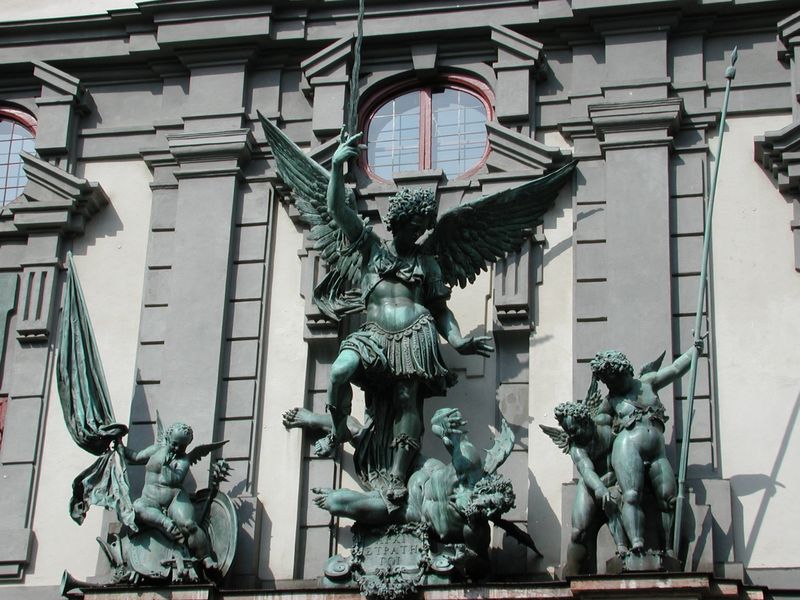
Titel: Hl. Michael als Sieger über Luzifer
Künstler: Hans Reichle
Standort: Augsburg, Zeughaus (EU - D - B)
Schlagwörter: blau, flügel, mann, fenster, säule, säulen, gebäude, haus, steine, kind, engel, putto, fassade, fahne, mauer, lanze, bronze, foto, münchen, schwert, waffe, dämon, sieg, skulpturen, statuen, teufel, höllensturz, krieger, sturz, lanzen, protestantismus, speer, speere, museum, putten, erzengel, putti, michael, bronzefigur, fassafe, latein, gegenreformation, triptychon, erzengel michael, brunnenfiguren, st. michael, teufelssturz, engelsturz, ffigurengruppe, katholozismus, stautuen